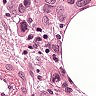
Metastatic tissue present: yes